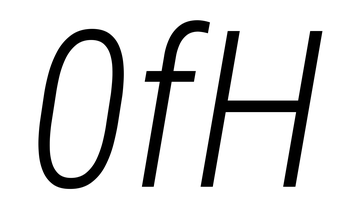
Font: Roboto-Italic_Condensed_Light_Italic